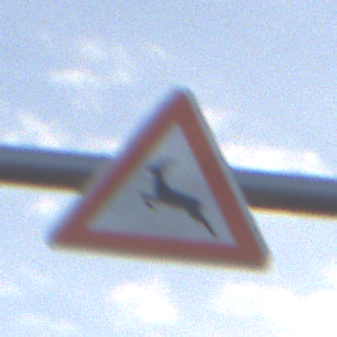
Verkehrszeichen: WildwechselRechts
Umgebung: Outdoor, Nature
Tageszeit: SunriseSunset
Wetter: PartlyCloudy
Licht: Natural
Jahreszeit: NotSpecified
Kontrast: HighContrast